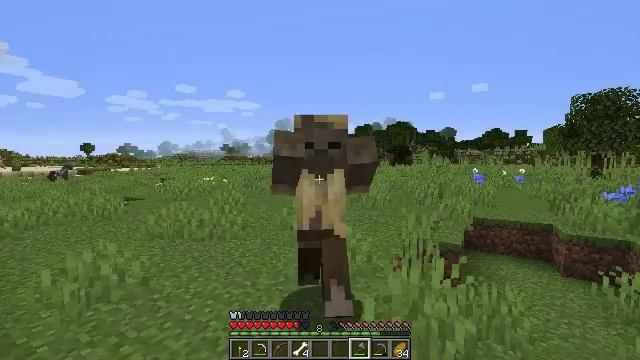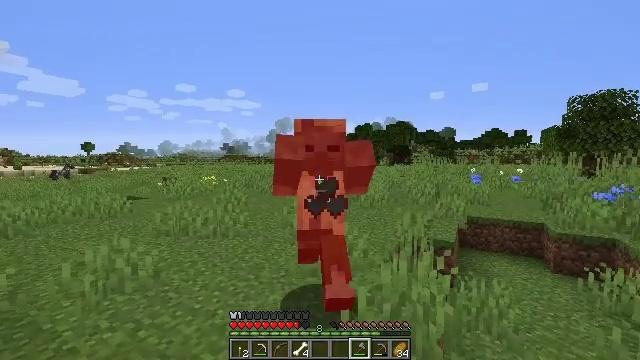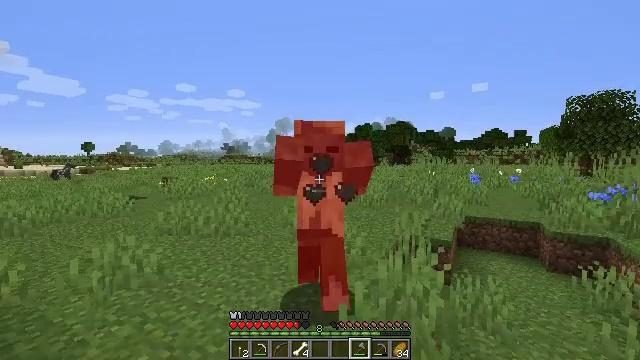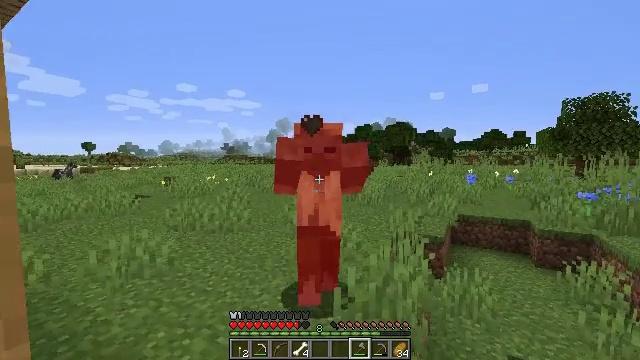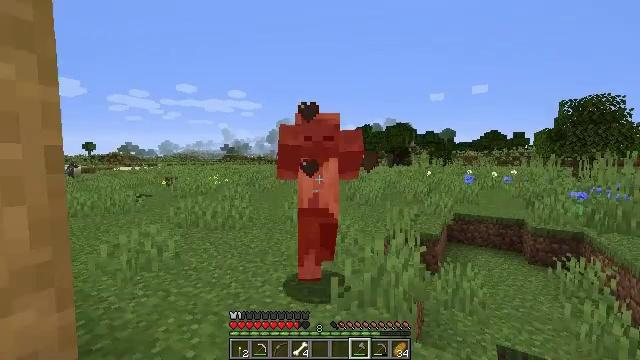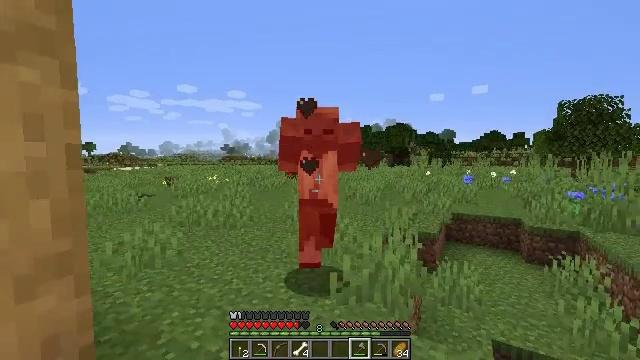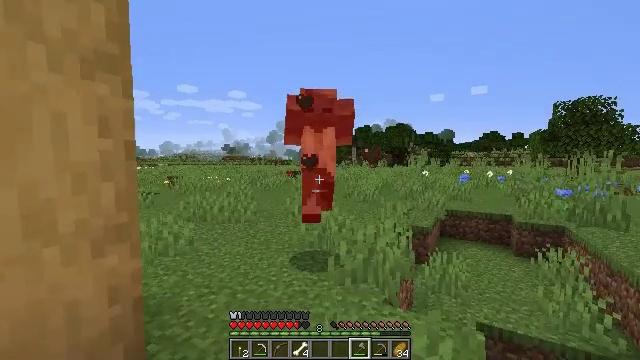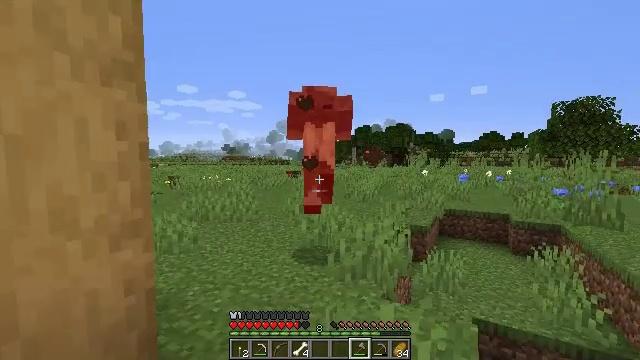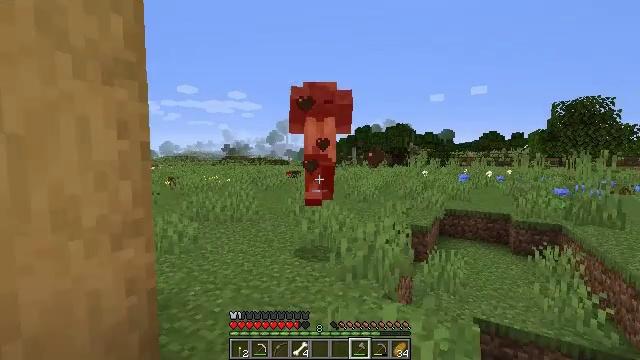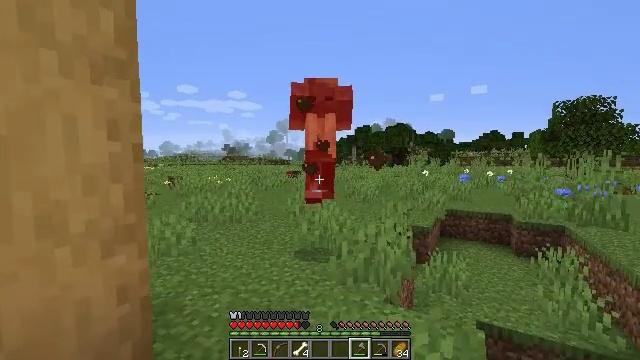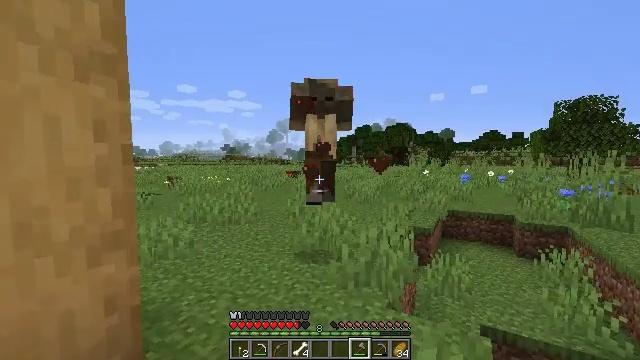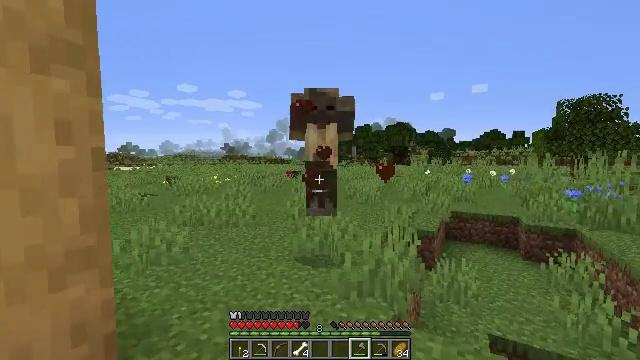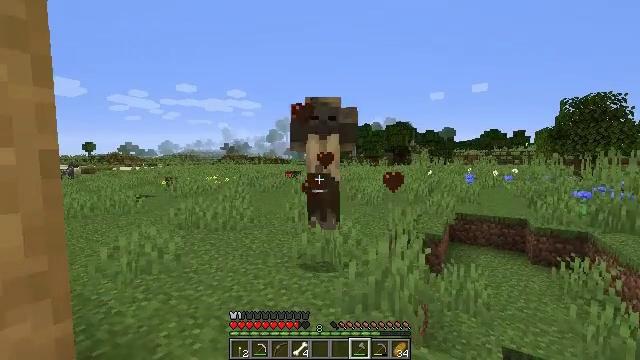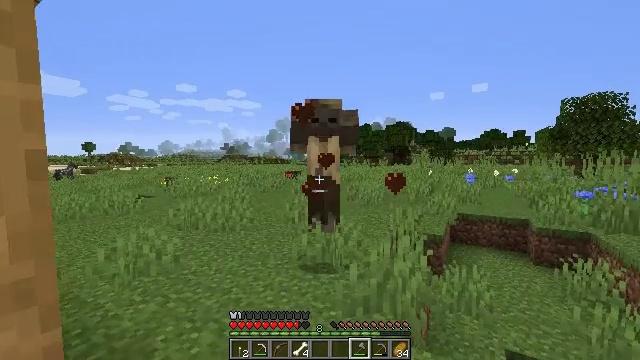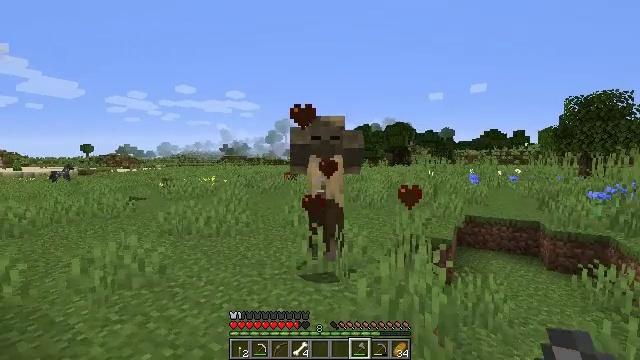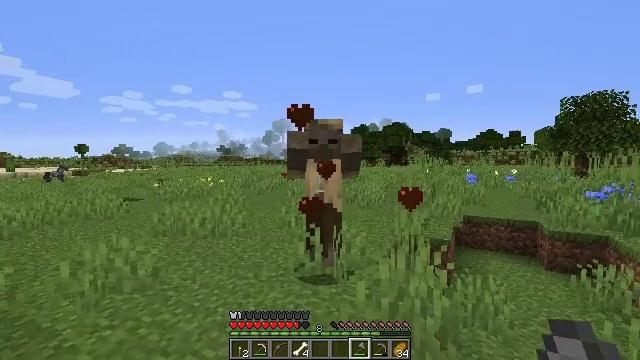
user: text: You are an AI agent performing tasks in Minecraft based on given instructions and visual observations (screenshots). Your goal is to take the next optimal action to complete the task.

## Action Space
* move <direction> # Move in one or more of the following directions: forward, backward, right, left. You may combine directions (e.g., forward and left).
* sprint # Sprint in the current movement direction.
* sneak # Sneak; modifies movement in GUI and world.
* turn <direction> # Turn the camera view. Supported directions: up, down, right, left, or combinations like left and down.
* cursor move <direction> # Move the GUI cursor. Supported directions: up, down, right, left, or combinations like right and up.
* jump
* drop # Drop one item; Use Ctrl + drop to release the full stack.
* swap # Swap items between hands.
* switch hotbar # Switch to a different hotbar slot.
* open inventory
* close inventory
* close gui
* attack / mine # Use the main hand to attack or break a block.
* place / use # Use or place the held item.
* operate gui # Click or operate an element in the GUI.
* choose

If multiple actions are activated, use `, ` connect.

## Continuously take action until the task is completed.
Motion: motion action
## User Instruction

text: Defeat a husk.
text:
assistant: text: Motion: move back
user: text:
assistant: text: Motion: move back
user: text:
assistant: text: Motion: move back
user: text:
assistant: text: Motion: move back
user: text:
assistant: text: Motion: move back
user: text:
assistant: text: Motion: move back
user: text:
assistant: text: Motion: no_op
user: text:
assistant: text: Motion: move forward
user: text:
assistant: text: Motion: move forward
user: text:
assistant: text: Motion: move forward
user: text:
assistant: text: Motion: move forward
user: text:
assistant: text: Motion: move forward
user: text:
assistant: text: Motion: move forward
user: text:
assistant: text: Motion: move forward
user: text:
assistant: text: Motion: move forward
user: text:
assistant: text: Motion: move forward
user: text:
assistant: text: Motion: move forward
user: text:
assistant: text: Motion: no_op
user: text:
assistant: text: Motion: attack / mine
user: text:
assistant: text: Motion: move back, attack / mine
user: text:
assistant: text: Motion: move back, attack / mine
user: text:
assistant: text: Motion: move back
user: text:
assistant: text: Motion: move back
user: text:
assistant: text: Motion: no_op